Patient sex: M
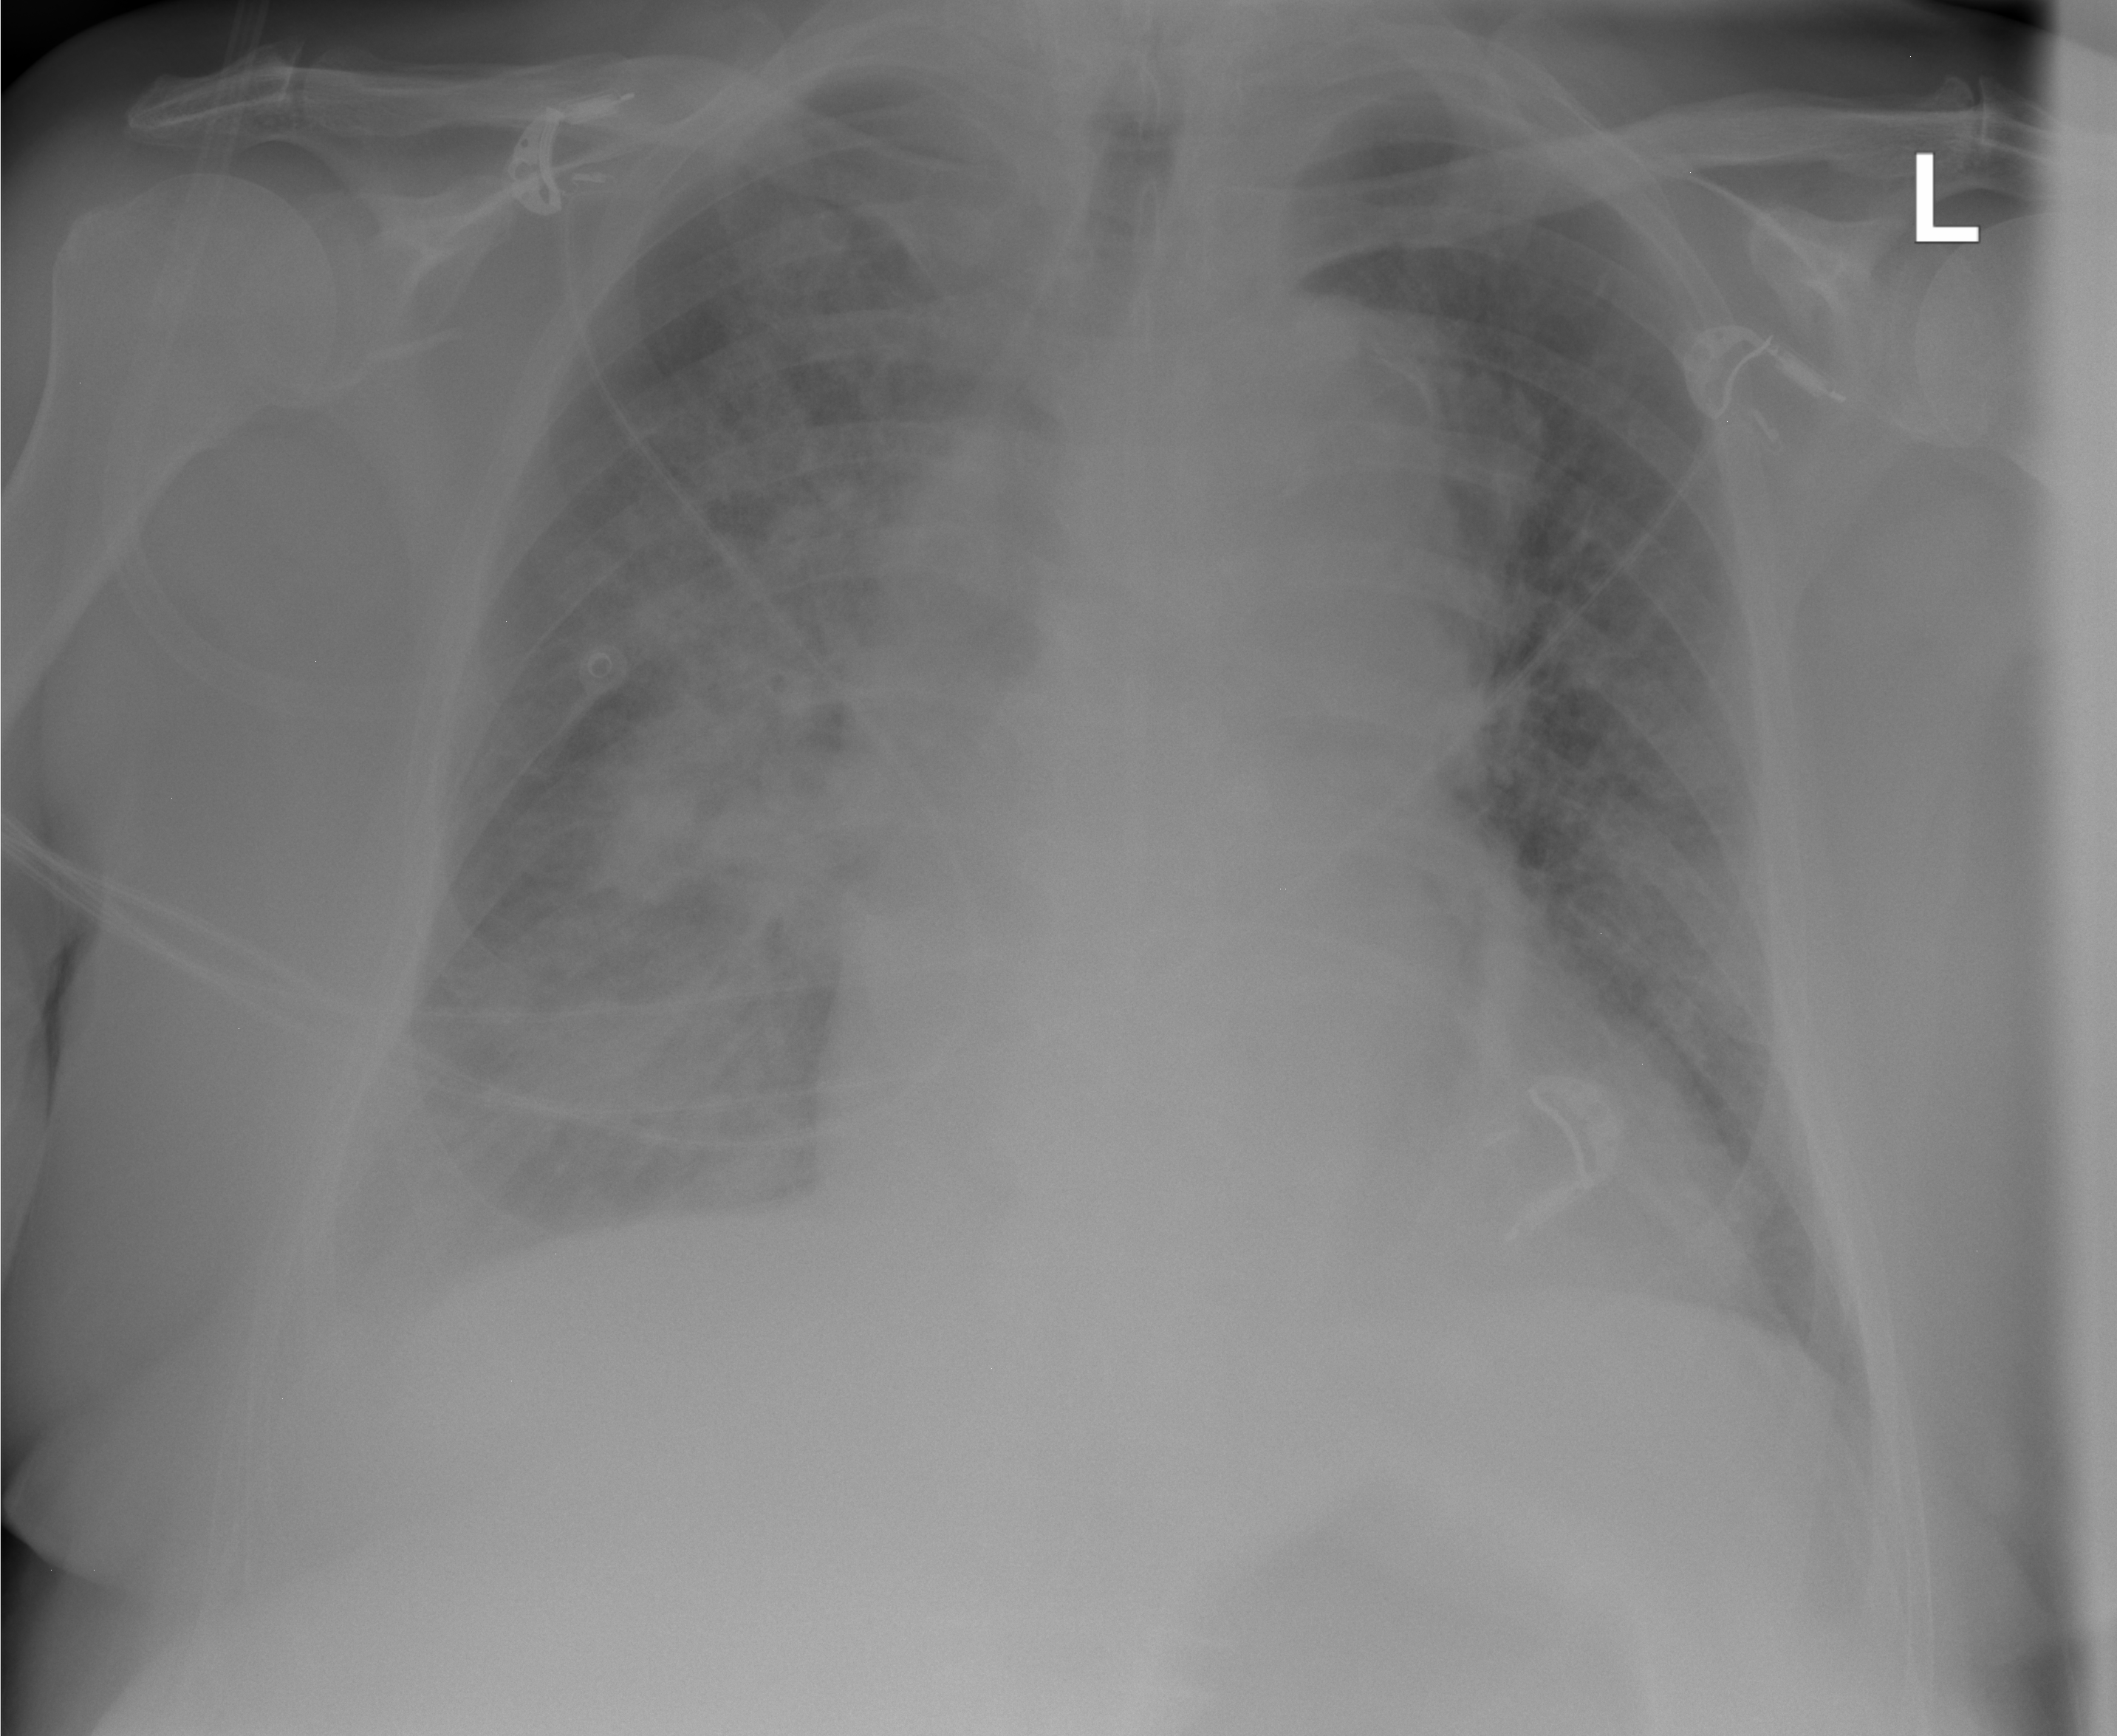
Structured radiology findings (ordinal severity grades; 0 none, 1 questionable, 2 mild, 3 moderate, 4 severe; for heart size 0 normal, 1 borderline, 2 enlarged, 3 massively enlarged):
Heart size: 2
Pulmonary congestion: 2
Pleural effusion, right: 2
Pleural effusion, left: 0
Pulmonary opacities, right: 3
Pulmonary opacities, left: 2
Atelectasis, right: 2
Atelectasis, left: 0